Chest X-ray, AP view. Patient: 59 years old, sex F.
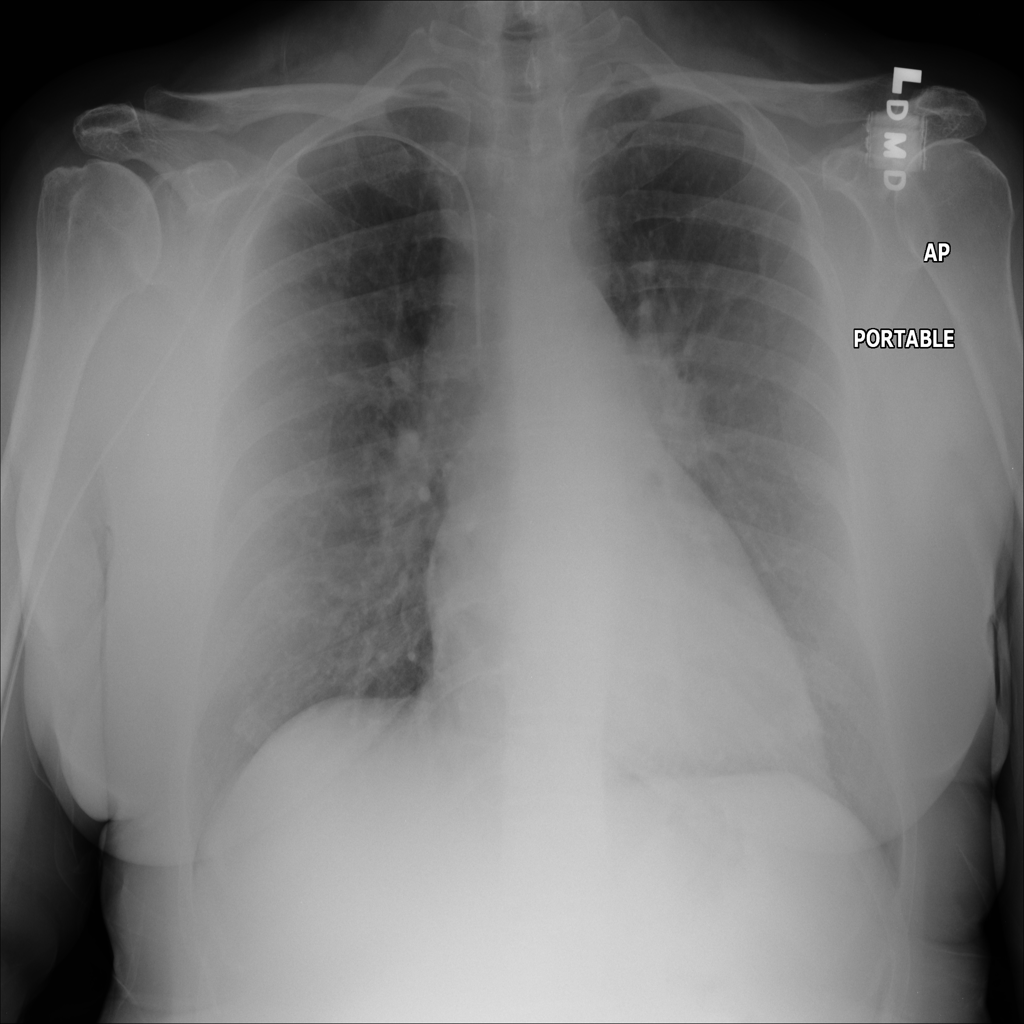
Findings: No Finding